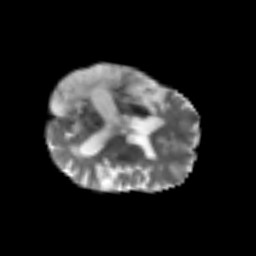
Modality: T2w
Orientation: axial
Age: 67
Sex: male
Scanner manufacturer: siemens
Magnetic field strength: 3 T
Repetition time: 3.2 s
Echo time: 0.081 s